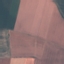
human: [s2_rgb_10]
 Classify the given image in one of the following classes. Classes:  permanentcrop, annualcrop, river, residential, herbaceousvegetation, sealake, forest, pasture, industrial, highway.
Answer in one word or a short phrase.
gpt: AnnualCrop